Aerial crown-view tile of a tropical tree (Barro Colorado Island, Panama), acquired 20250915:
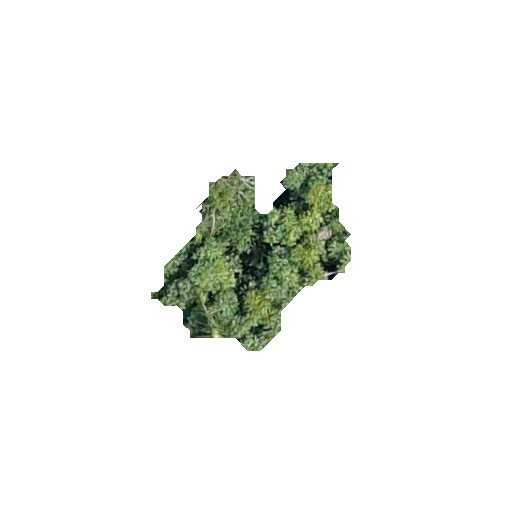
Species: Protium tenuifolium
GBIF accepted scientific name: Protium tenuifolium
Crown area: 31.327 m²